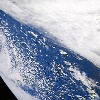
Label: cloud